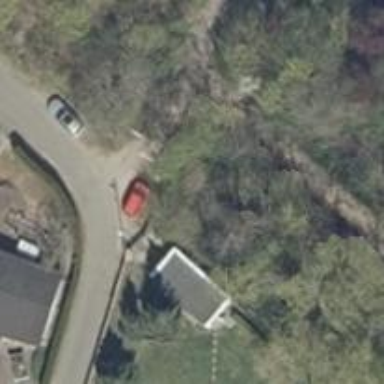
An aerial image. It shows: Footway along the road.